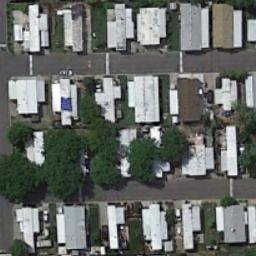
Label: mobile_home_park